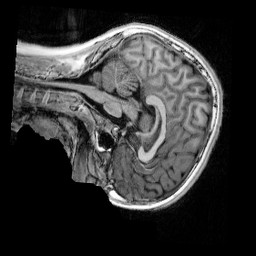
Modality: UNIT1_denoised
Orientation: sagittal
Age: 10
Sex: female
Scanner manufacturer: siemens
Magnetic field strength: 3 T
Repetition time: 4 s
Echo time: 0.00303 s